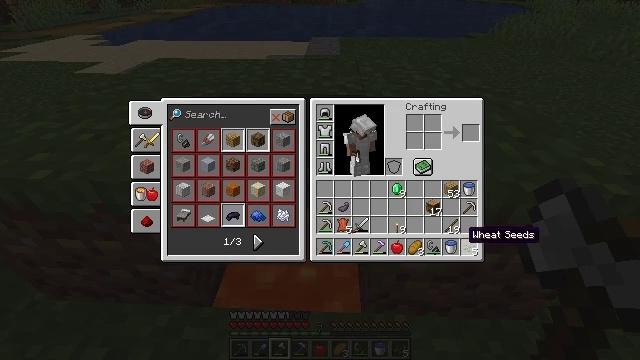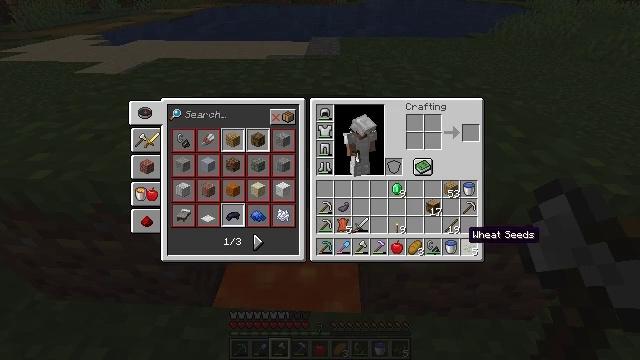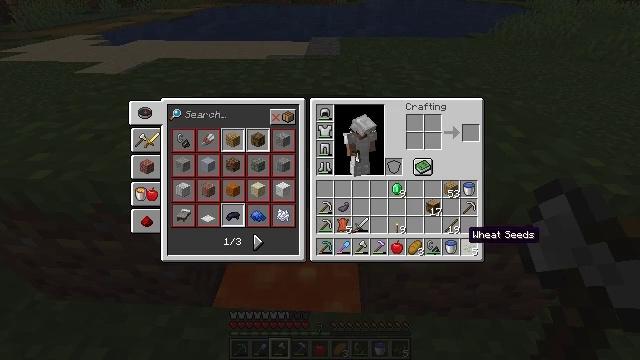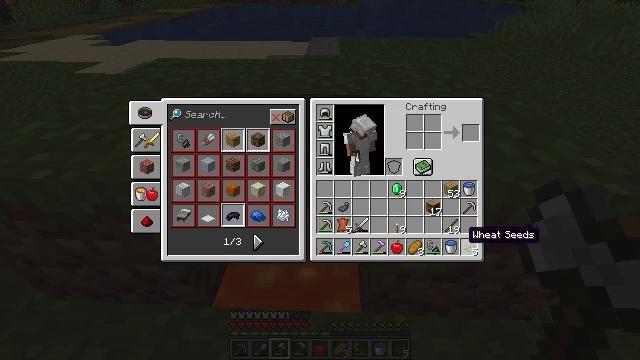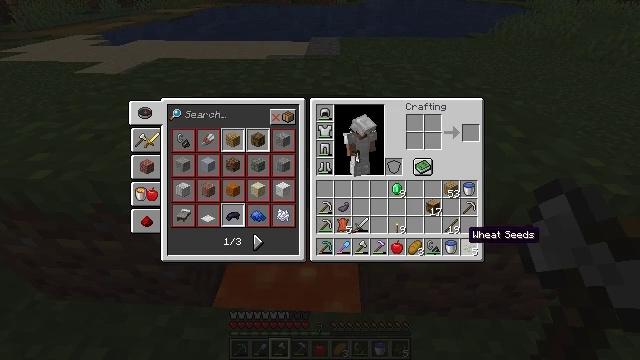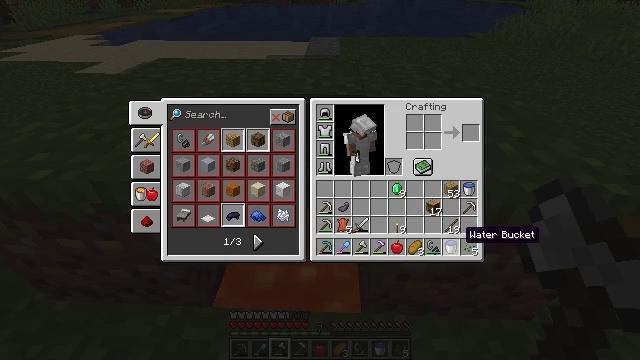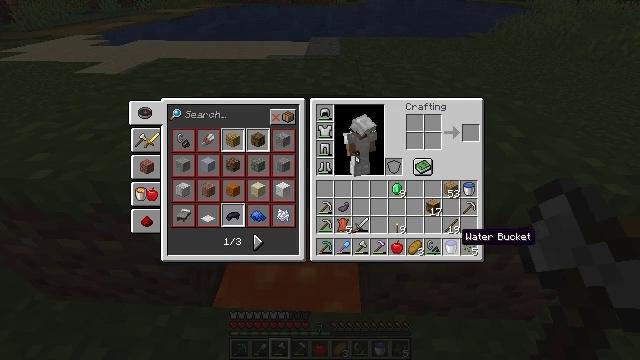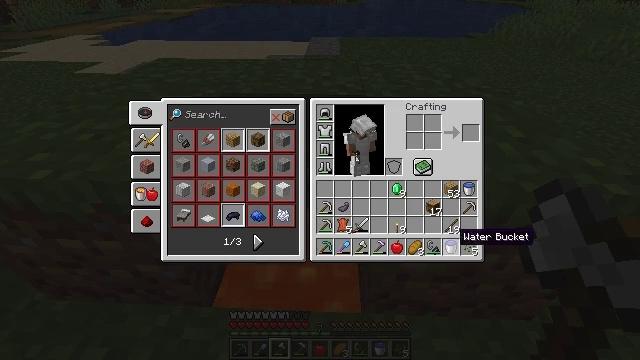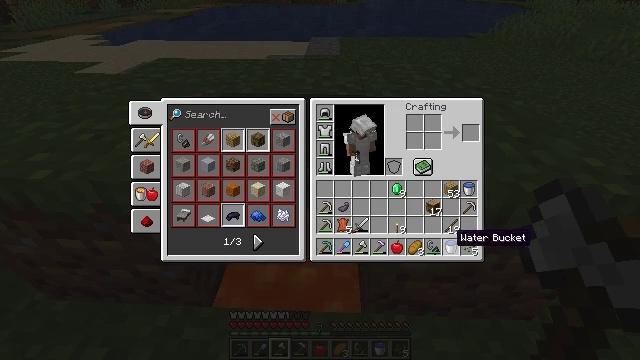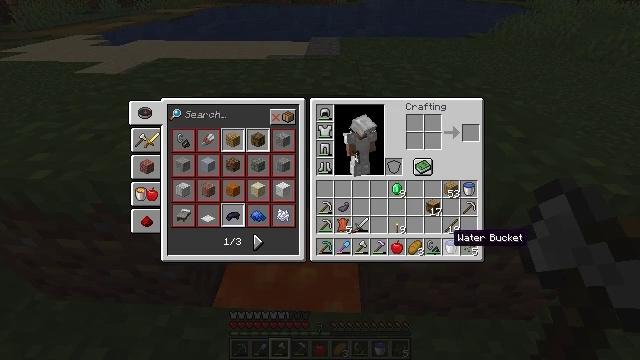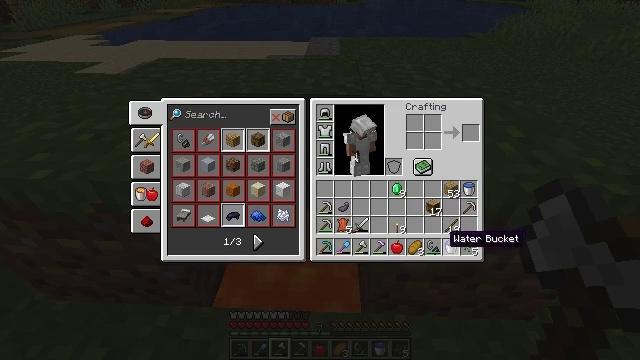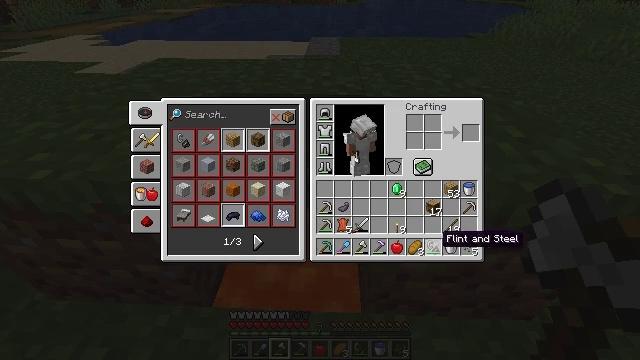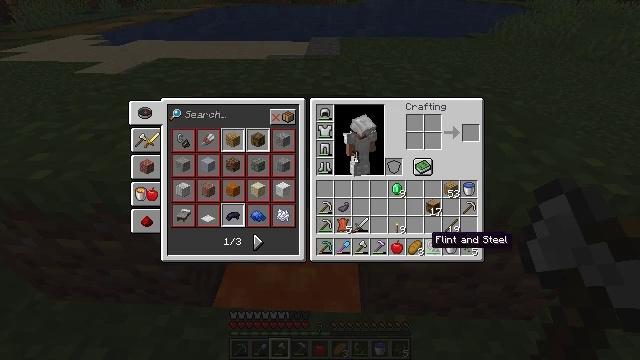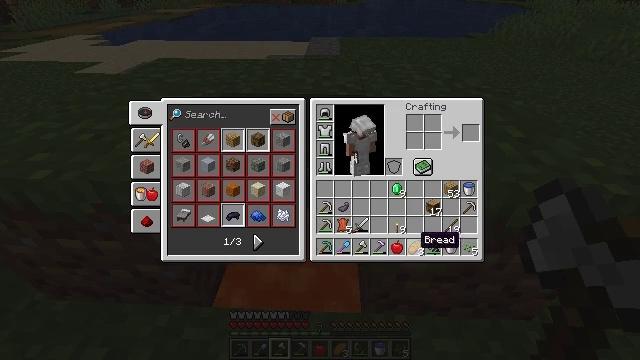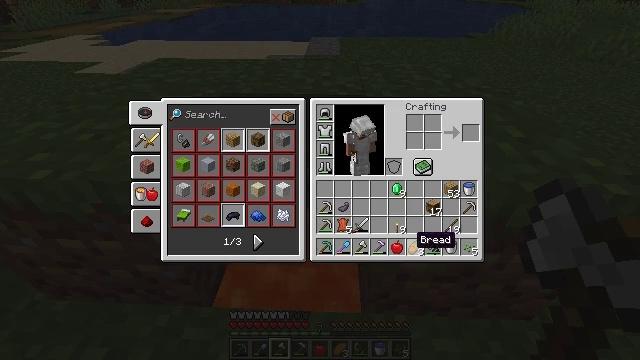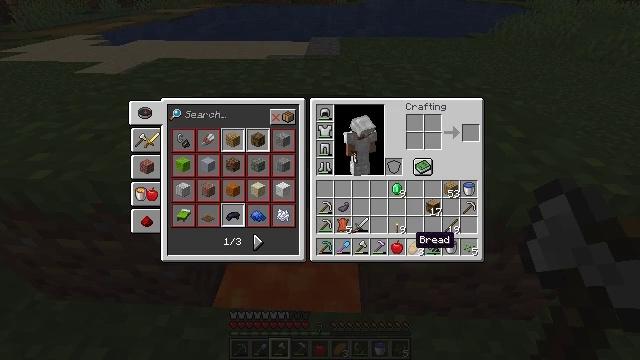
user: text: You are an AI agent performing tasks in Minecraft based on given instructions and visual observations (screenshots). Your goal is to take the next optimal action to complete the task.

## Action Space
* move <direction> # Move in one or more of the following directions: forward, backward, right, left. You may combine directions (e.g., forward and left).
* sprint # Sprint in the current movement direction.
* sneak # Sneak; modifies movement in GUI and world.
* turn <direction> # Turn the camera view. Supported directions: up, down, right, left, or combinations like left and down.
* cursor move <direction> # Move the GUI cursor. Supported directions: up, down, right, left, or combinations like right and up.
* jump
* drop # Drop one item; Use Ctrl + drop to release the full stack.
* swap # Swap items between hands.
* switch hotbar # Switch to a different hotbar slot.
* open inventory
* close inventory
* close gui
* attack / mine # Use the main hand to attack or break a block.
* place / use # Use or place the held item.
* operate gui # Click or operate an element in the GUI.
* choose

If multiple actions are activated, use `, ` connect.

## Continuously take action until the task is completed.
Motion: motion action
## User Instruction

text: Combine materials on the crafting table to create a smithing table.
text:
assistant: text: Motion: no_op
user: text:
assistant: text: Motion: no_op
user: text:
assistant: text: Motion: no_op
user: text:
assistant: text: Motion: no_op
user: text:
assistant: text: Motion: no_op
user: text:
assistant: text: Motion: no_op
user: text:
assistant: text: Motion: no_op
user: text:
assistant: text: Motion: no_op
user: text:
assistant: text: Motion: no_op
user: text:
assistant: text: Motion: no_op
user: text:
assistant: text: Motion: cursor move left
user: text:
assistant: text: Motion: cursor move left
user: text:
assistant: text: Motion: cursor move left
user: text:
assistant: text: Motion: no_op
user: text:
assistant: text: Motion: no_op
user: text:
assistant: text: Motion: no_op
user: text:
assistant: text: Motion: no_op
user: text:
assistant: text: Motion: no_op
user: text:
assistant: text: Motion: no_op
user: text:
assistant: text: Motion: no_op
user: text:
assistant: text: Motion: no_op
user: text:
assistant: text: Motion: no_op
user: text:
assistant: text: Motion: no_op
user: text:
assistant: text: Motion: no_op
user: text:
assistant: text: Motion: no_op
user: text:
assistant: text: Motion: no_op
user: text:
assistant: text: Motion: no_op
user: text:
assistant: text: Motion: no_op
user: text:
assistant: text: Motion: no_op
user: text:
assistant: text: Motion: no_op